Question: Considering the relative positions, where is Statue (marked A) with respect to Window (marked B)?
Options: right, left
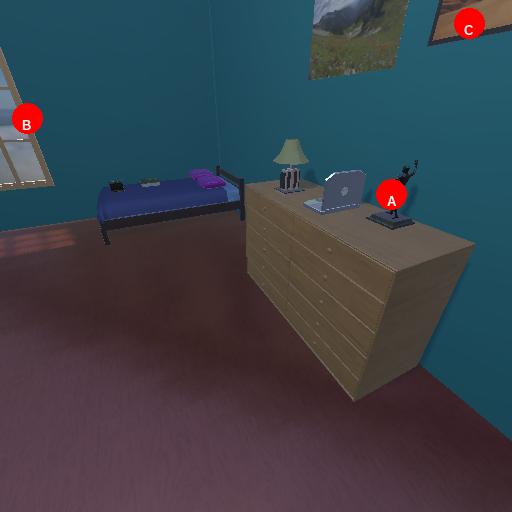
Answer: right